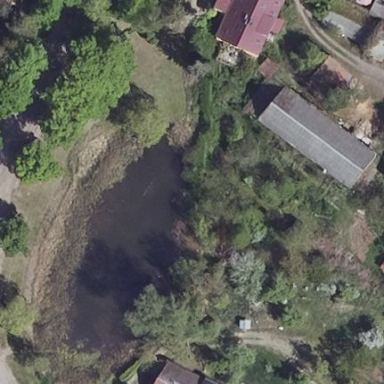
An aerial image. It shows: Pond with natural water.